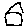
Label: house